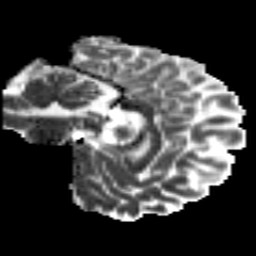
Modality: MD
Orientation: sagittal
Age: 21
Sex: male
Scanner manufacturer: siemens
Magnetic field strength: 3 T
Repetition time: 8.8 s
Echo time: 0.085 s